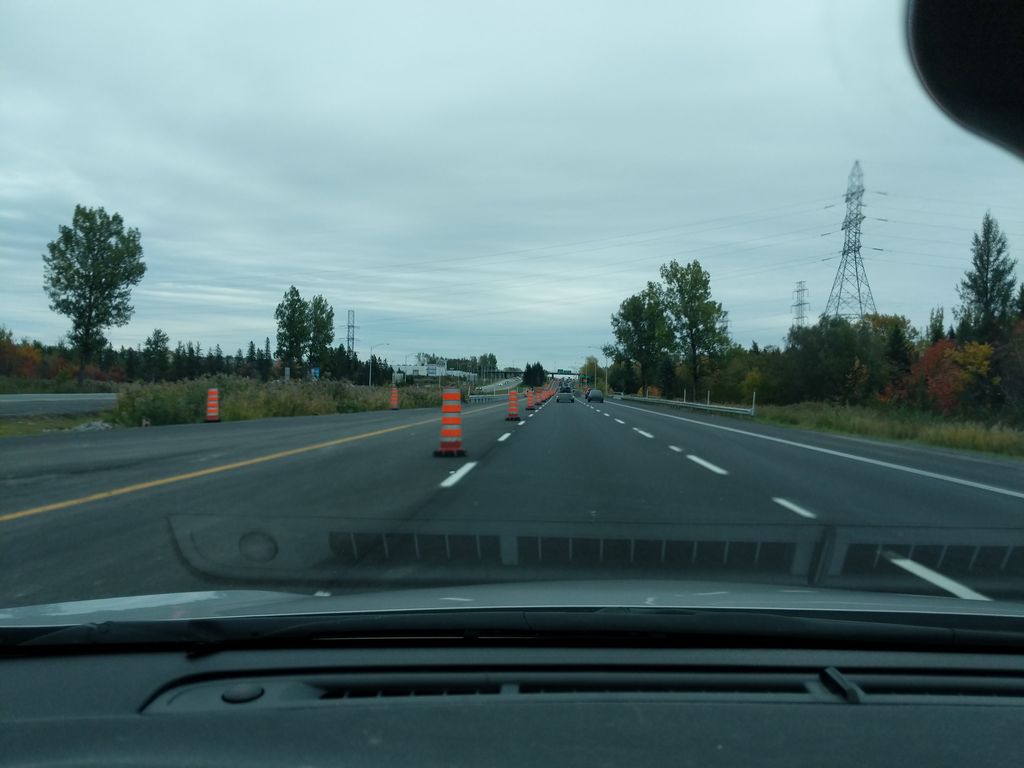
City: quebec_city